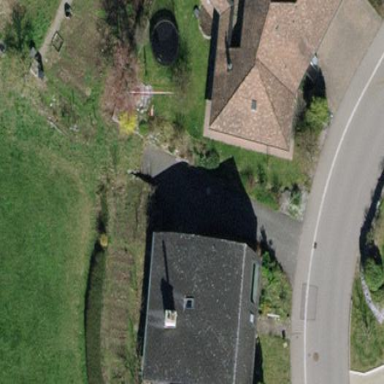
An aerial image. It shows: Detached building with saltbox-shaped roof.